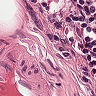
Metastatic tissue present: no